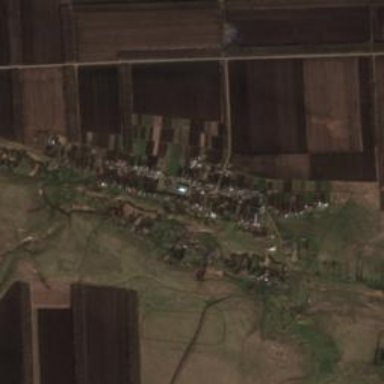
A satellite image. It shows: Village.